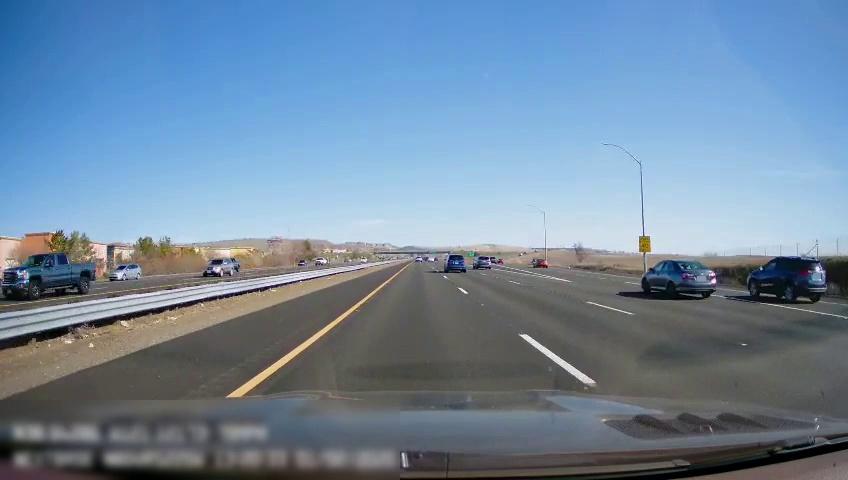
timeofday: Day
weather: Sunny
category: Drivable Space
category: Drivable Space
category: Vehicles | Truck
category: Vehicles | Car
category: Vehicles | SUV
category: Vehicles | Car
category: Vehicles | SUV
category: Vehicles | Car
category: Vehicles | Car
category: Vehicles | SUV
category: Vehicles | SUV
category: Vehicles | SUV
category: Lanes | Opposite Lane
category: Lanes | Current Lane
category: Lanes | Current Lane
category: Lanes | Alternate Lane
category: Lanes | Alternate Lane
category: Lanes | Alternate Lane
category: Lanes | Alternate Lane
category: Lanes | Alternate Lane
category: Traffic | Signs